Question: I am plotting 'hovmoller' plot for three rasters but the function plots the latitude on the x axis and the time on the y axis. normally (much easier to read) latitude is on the Y axis.
Reproducible example:
'''
library("rasterVis")
r <- raster(nrows=10, ncols=10)
r <- setValues(r, 1:ncell(r))
r1 <- raster(nrows=10, ncols=10)
r1 <- setValues(r1, 1:ncell(r))
r2 <- raster(nrows=10, ncols=10)
r2 <- setValues(r2, 1:ncell(r))
St=stack(r,r1,r2)
idx <- seq(as.Date('2008-01-15'), as.Date('2008-1-17'), 'day')
SISmm <- setZ(St, idx)
hovmoller(SISmm, contour=FALSE, panel=panel.levelplot.raster,
yscale.components=yscale.raster.subticks,
interpolate=TRUE, par.settings=RdBuTheme)
'''
This produces:
So I want the time to be on the X axis and latitude on the Y axis!
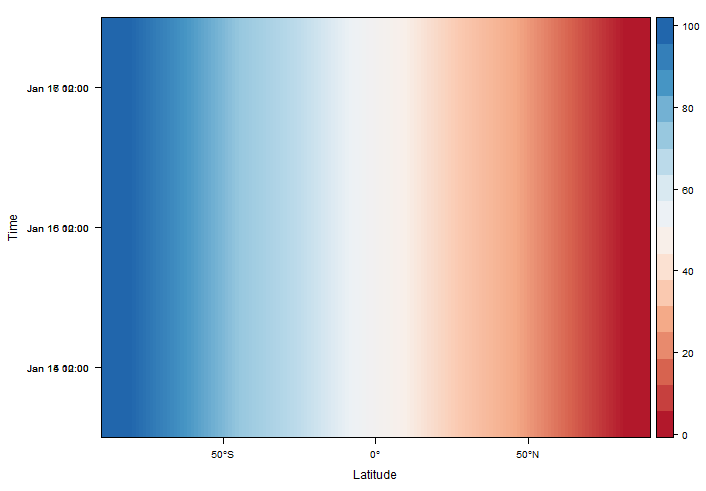
Answer: That layout is not implemented in the 'rasterVis::hovmoller'
method. Only the common arrangement (time on the y-axis and
latitude/longitude on the x-axis) is available at the moment.
You can try a workaround using the most important parts of the
<URL>.
For your example, you have to create a 'RasterLayer' with the latitude
values. This 'RasterLayer' is used by 'zonal' to aggregate your
'RasterStack':
'''
library('raster')
dirLayer <- init(SISmm, v='y')
z <- zonal(SISmm, dirLayer, FUN='mean', digits=2)
'''
The result is a matrix which is converted to a 'data.frame' to be
displayed with 'lattice::levelplot'.
'''
## Time on the x-axis, latitude on the y-axis
dat <- expand.grid(y=z[,1], x=idx)
dat$z <- as.vector(z[,-1], mode='numeric')
levelplot(z ~ x*y, data=dat,
xlab='Time', ylab='Latitude',
panel=panel.levelplot.raster,
interpolate=TRUE,
par.settings=RdBuTheme())
'''